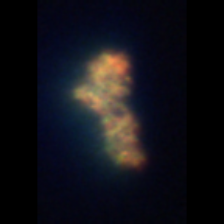
Taxon: Unknown_detritus
Group: Unknown